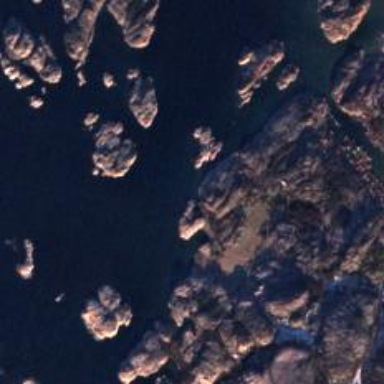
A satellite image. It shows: Beautiful bay with natural surroundings.